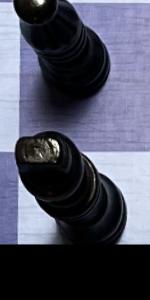
Label: King_Black